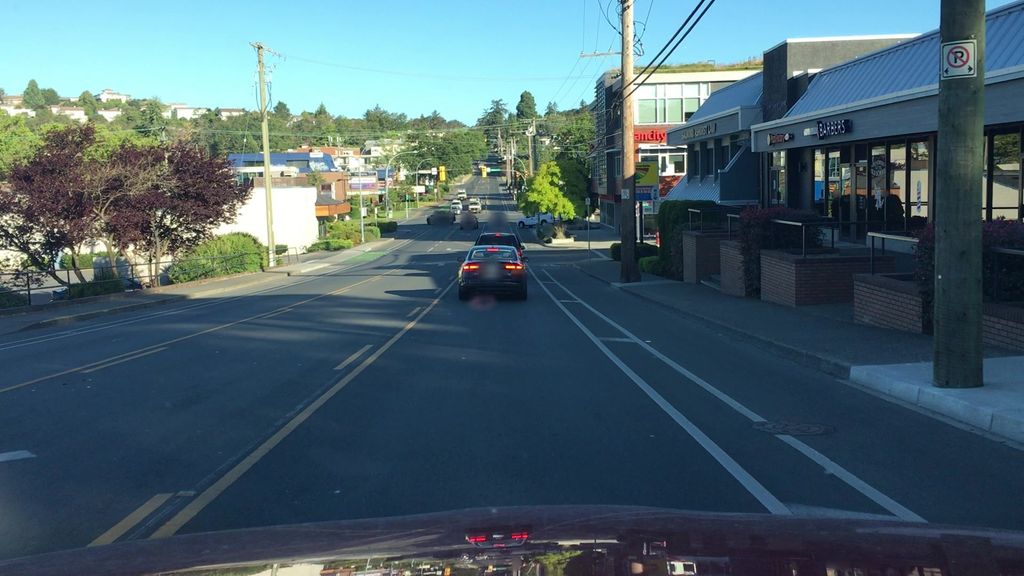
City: victoria